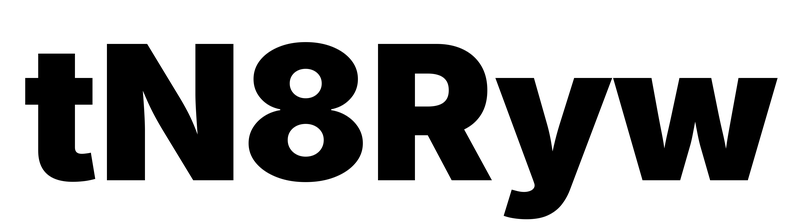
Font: Inter_Black